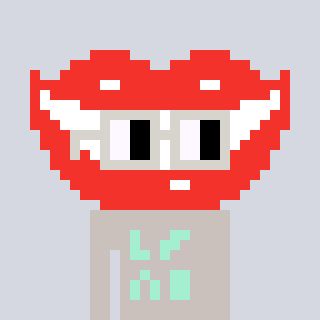
a pixel art character with square light gray glasses, a smile-shaped head and a foggrey-colored body on a cool background